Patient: sex F, age 71
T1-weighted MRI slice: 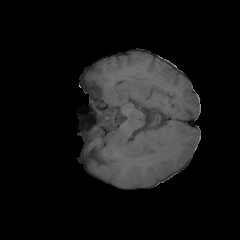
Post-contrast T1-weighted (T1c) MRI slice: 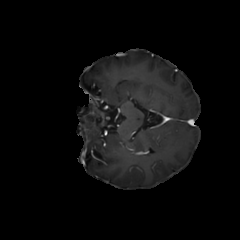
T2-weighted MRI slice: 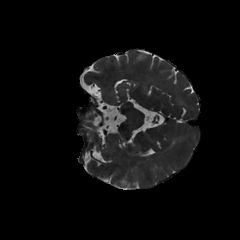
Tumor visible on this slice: no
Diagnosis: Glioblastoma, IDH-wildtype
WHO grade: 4